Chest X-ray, AP view. Patient: 16 years old, sex F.
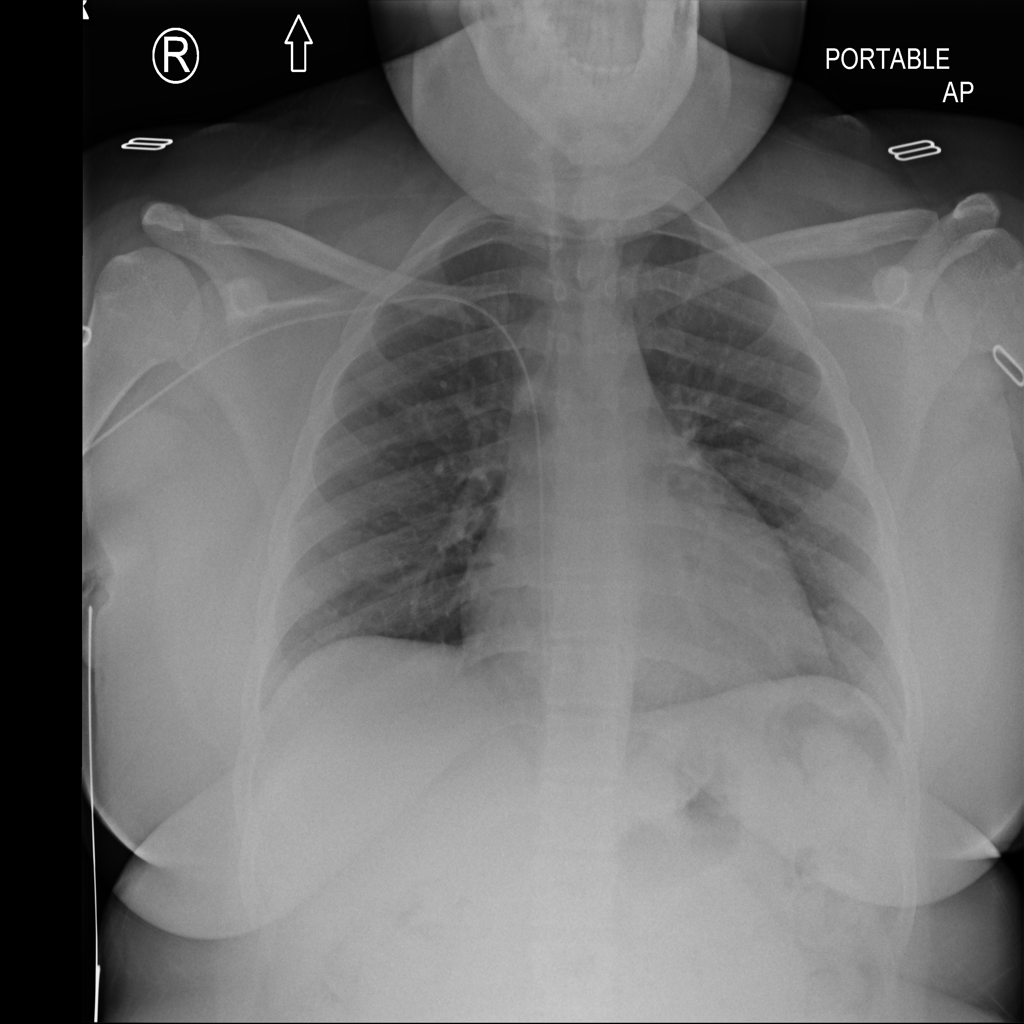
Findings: No Finding